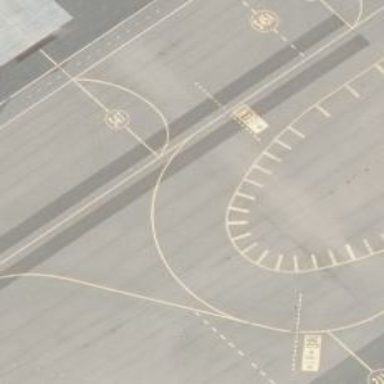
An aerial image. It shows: View of taxiway at the airport.